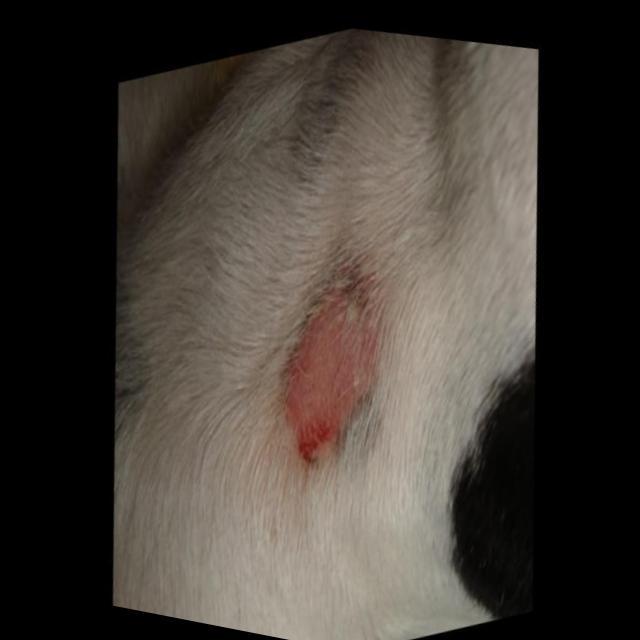
Canine ringworm (Dermatophytosis) — fungal infection caused by Microsporum or Trichophyton. Presents with circular alopecia, scaling, crusting, and broken hairs.